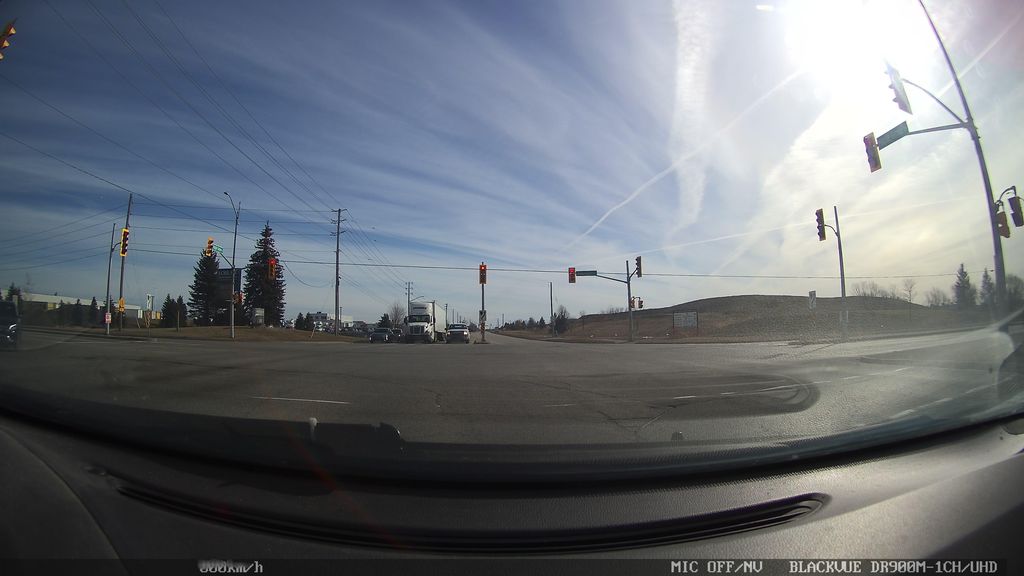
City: kitchener-waterloo